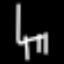
Label: chair